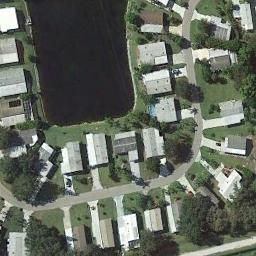
Label: residential